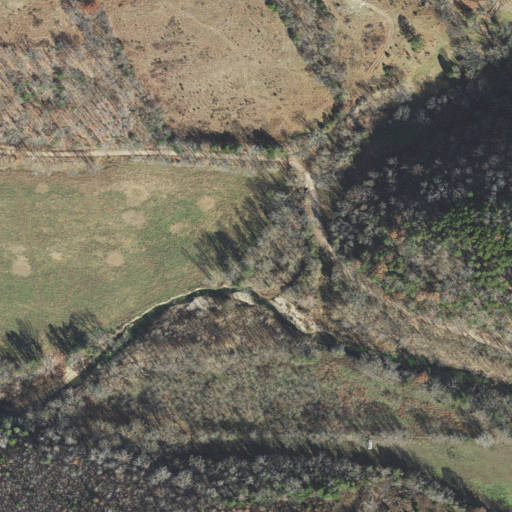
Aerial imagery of valley in Arkansas named Young Hollow containing pasture, deciduous forest, open development, and mixed forest